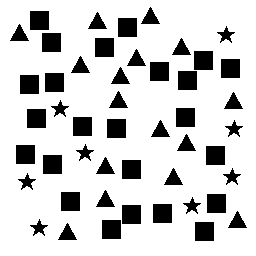
Squares: 24
Triangles: 16
Stars: 8
Total shapes: 48